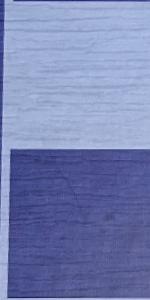
Label: Empty